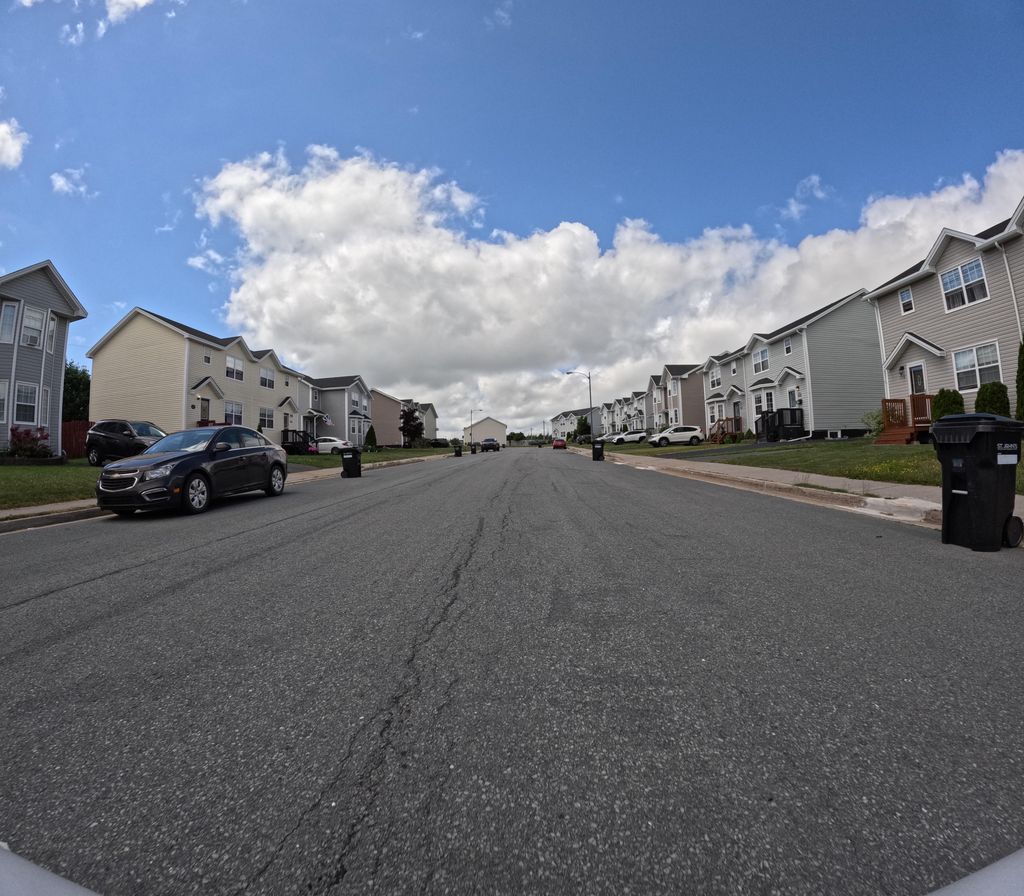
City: st_johns